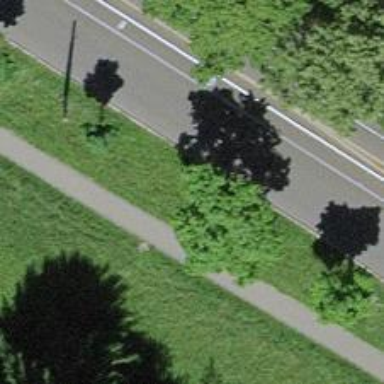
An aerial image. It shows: Avenue of trees.